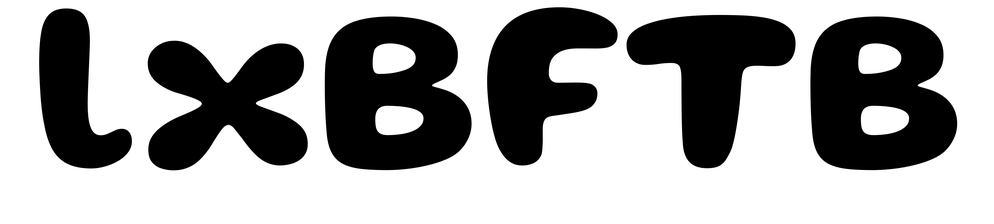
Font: Gluten_Bold